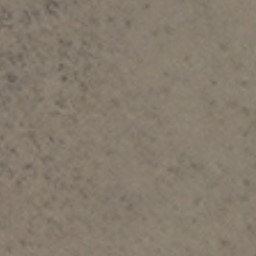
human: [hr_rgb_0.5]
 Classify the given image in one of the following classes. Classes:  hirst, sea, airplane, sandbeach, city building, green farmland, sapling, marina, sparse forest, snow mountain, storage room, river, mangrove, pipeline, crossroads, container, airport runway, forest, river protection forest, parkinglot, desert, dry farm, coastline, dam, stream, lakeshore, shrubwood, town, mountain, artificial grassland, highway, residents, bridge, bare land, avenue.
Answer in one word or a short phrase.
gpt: bare land